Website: apple
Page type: customer-info-address
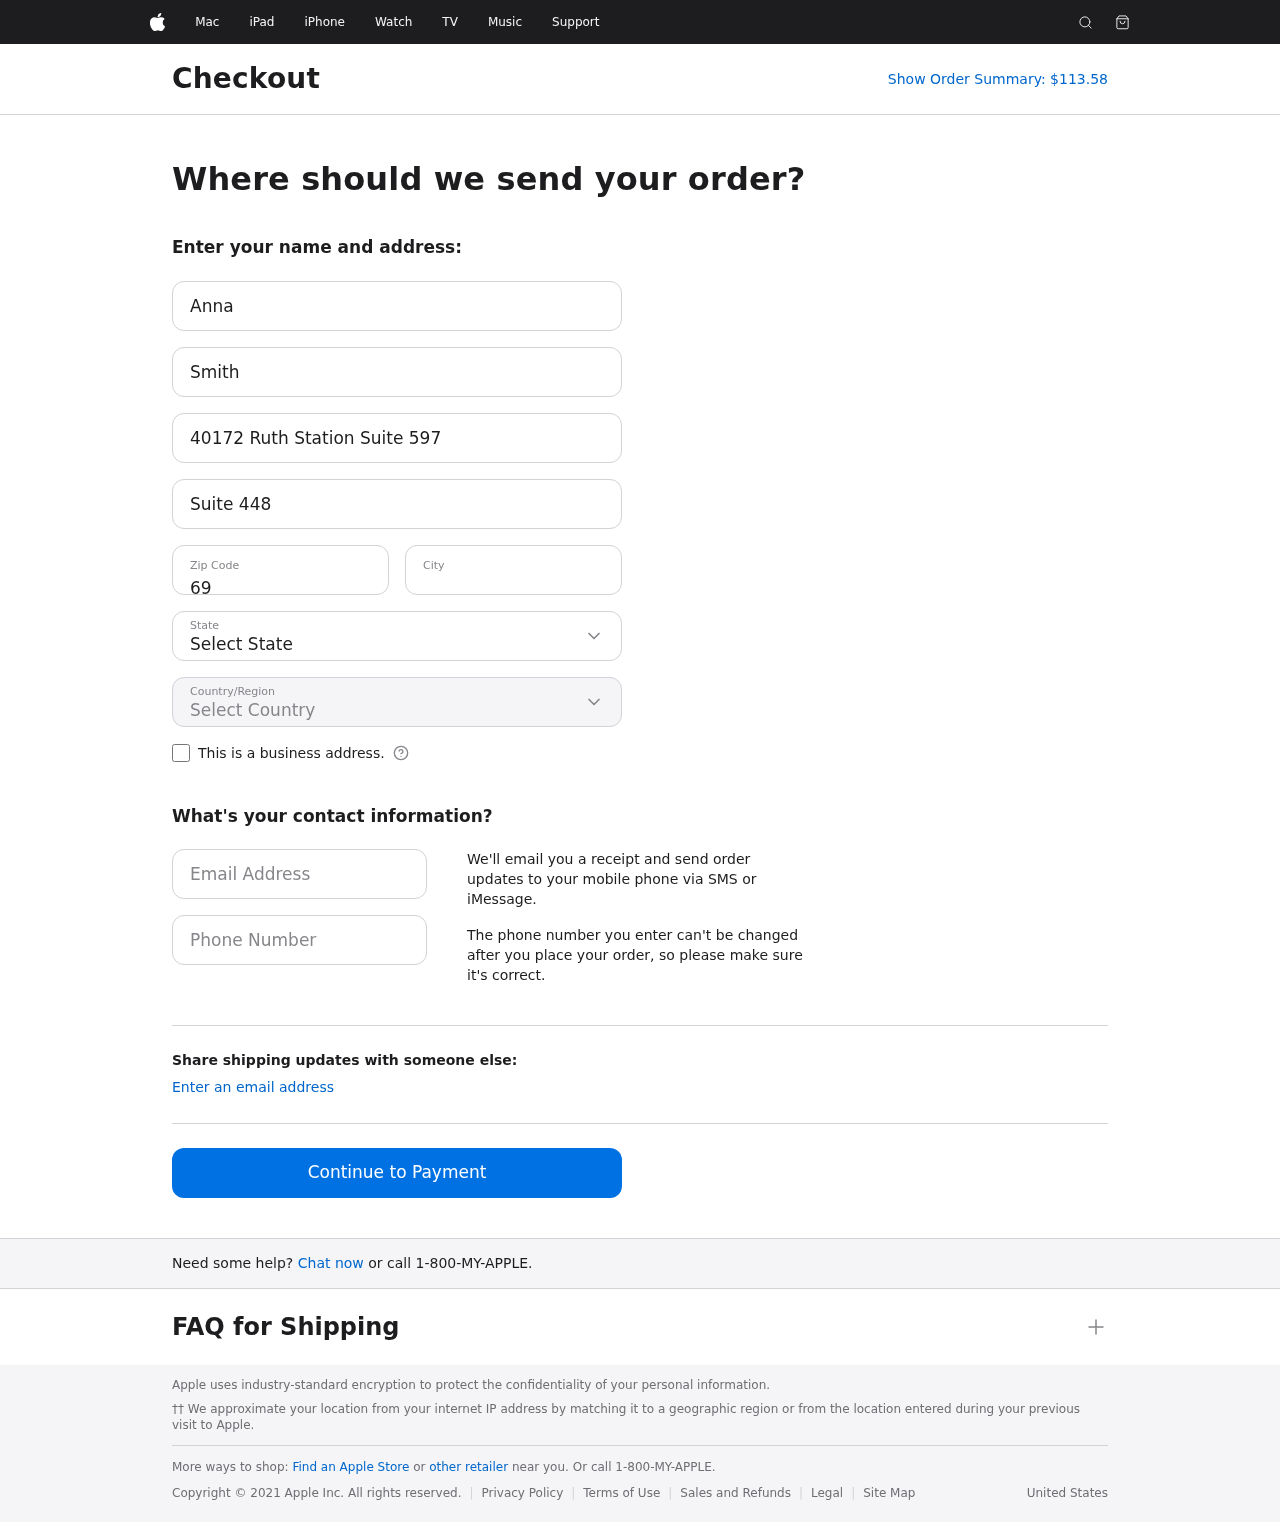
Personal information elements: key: PII_CITY
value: Port Jill
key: PII_COUNTRY
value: United States
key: PII_EMAIL
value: asmith@hotmail.com
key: PII_FIRSTNAME
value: Anna
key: PII_LASTNAME
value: Smith
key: PII_PHONE
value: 6136979818
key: PII_POSTCODE
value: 69956
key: PII_STATE
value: Louisiana
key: PII_STREET
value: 40172 Ruth Station Suite 597
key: PII_STREET2
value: Suite 448
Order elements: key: ORDER_TOTAL
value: Show Order Summary: $113.58